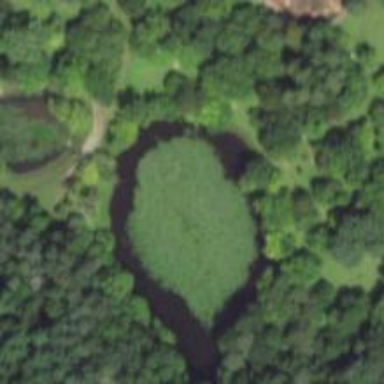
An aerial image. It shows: Peaceful pond surrounded by nature.